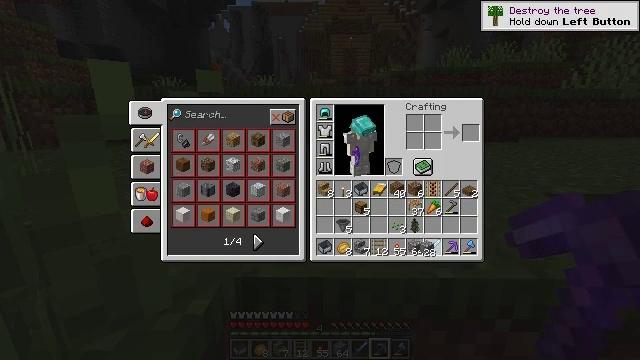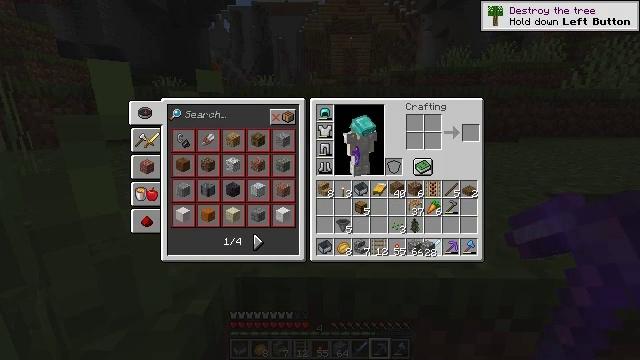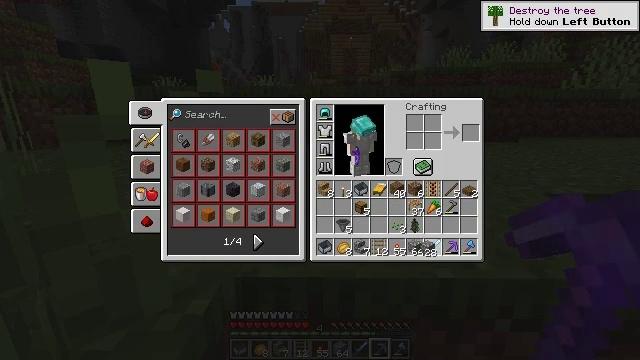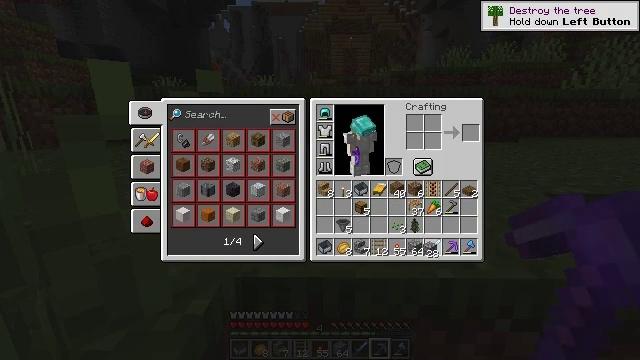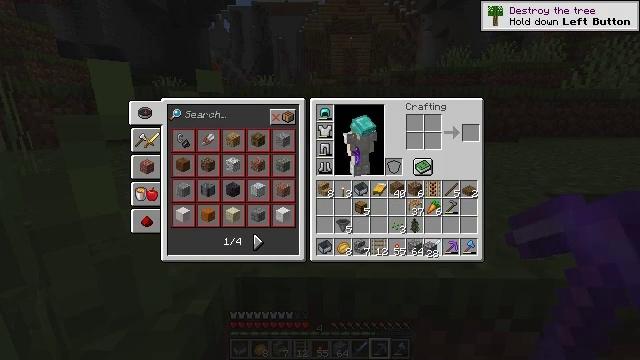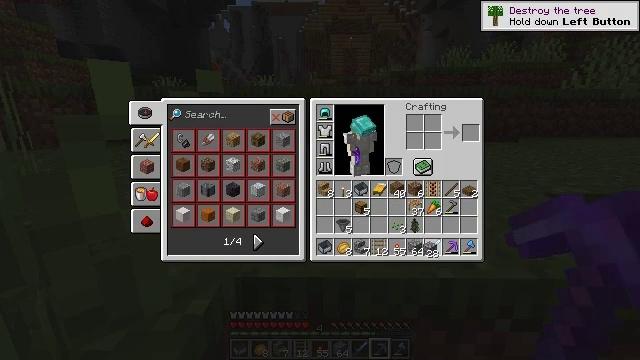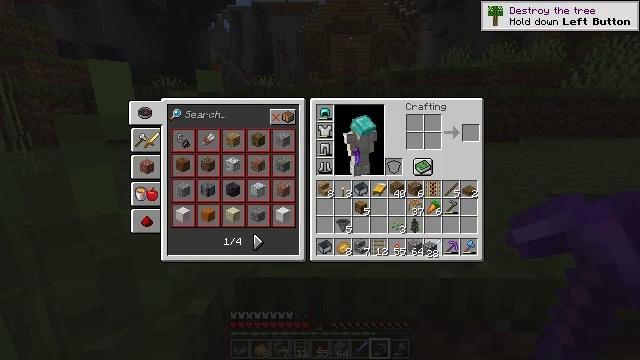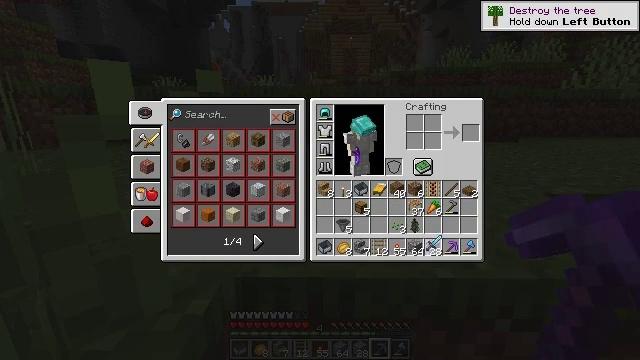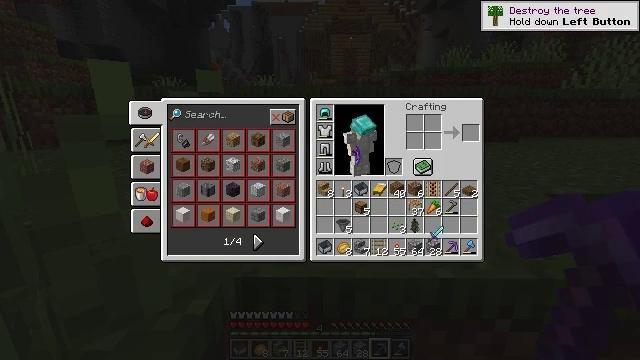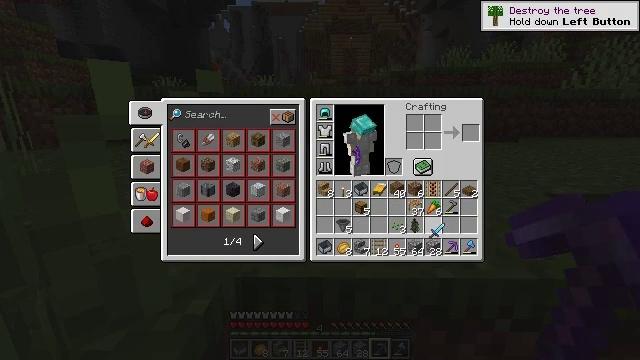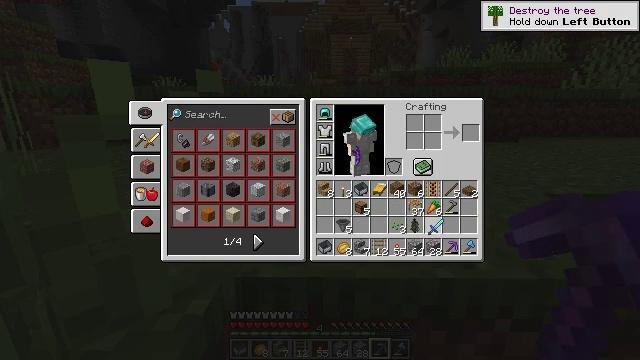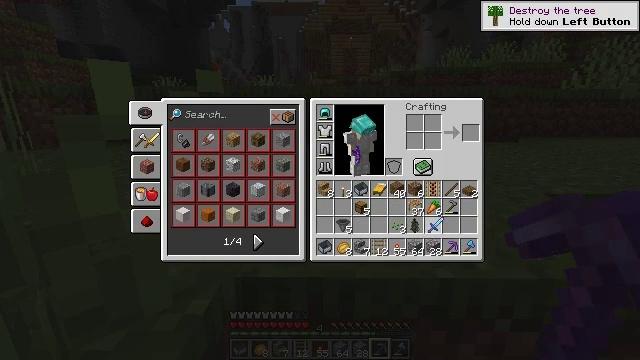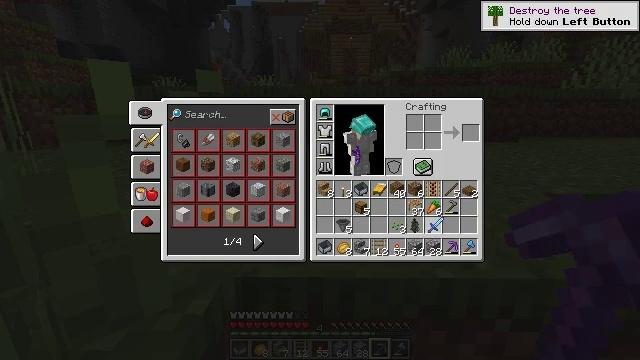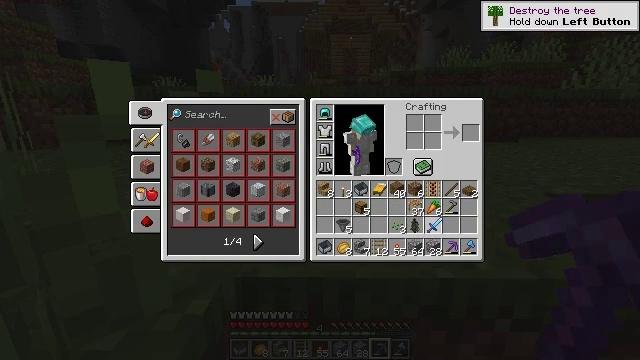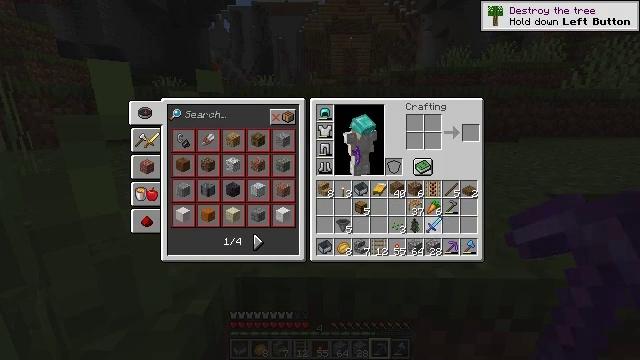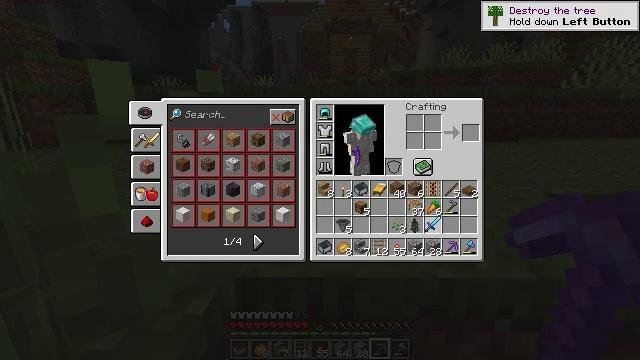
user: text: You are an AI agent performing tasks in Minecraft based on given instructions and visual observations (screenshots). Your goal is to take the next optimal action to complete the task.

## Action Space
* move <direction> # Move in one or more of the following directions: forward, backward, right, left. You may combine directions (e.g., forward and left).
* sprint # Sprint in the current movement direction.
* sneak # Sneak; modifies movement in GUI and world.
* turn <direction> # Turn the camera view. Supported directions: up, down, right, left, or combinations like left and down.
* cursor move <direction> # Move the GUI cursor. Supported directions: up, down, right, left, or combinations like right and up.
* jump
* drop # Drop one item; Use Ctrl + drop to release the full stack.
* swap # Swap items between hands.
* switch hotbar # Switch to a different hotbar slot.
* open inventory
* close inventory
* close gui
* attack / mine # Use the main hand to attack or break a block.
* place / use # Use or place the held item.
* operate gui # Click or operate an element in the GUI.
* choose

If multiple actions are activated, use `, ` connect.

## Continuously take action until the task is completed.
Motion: motion action
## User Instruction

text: Mine the oak trapdoor.
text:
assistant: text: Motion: no_op
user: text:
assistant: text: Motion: no_op
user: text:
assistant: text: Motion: attack / mine
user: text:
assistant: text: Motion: attack / mine
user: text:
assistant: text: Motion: attack / mine
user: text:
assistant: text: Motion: attack / mine
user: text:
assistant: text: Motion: no_op
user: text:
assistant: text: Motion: turn up
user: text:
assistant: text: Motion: no_op
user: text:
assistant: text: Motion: no_op
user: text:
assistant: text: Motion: no_op
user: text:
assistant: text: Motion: no_op
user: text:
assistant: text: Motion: no_op
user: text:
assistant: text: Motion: no_op
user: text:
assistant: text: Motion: no_op
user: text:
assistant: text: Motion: no_op
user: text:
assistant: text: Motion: attack / mine
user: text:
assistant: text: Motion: attack / mine
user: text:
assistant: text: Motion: attack / mine
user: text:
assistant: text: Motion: no_op
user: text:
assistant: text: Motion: no_op
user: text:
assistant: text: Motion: no_op
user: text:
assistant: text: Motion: no_op
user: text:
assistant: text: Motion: no_op
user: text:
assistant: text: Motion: no_op
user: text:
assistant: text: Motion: no_op
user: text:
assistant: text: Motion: no_op
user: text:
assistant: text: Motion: no_op
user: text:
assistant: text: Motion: no_op
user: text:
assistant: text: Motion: no_op